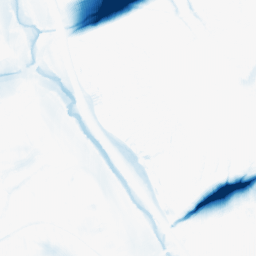
Category: morphological
Decomposition family: morphological_ellipse
Decomposition parameters: operation: closing
width: 50
height: 20
Upsampling method: fft_zeropad
Upsampling parameters: scale: 8
Upsampling scale: 8